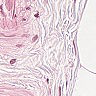
Metastatic tissue present: no